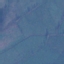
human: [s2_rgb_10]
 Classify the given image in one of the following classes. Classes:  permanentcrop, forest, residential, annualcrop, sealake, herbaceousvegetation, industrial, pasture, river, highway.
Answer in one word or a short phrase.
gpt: Pasture